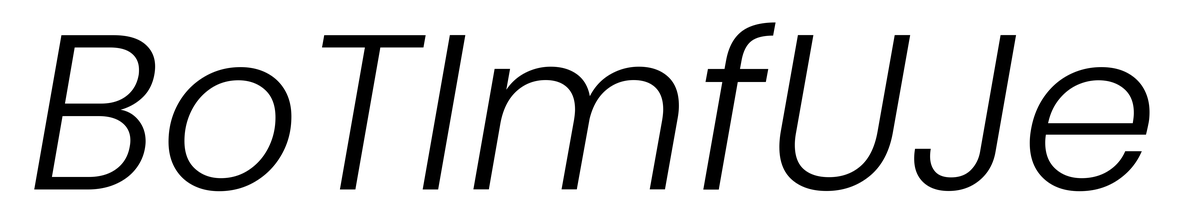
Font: Poppins-LightItalic